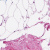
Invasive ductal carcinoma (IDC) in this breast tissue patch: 0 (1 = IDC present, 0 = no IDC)